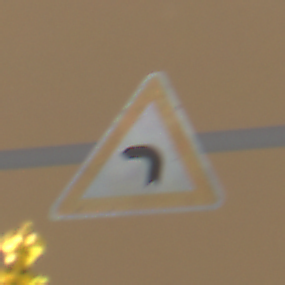
Verkehrszeichen: KurveLinks
Umgebung: Outdoor, Urban
Tageszeit: Night
Wetter: Overcast
Licht: Artificial
Jahreszeit: NotSpecified
Kontrast: HighContrast